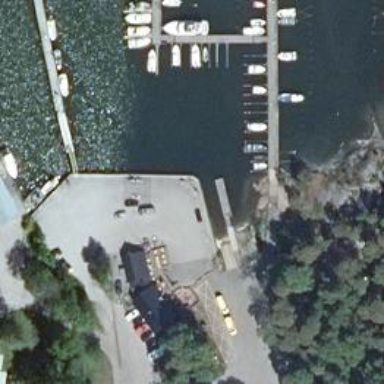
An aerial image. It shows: Slipway on leisure land.